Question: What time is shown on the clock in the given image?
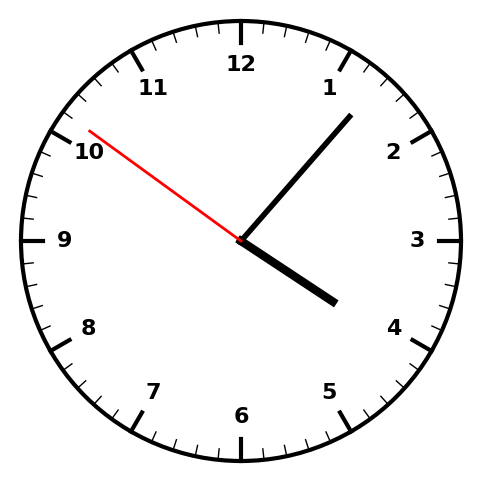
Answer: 04:06:51